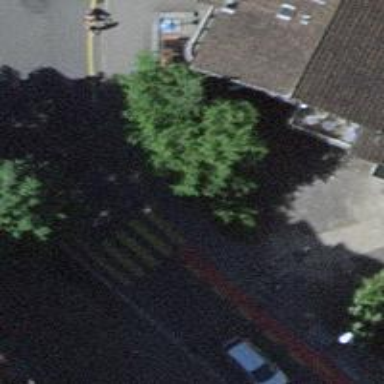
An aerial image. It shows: Kerb barrier.